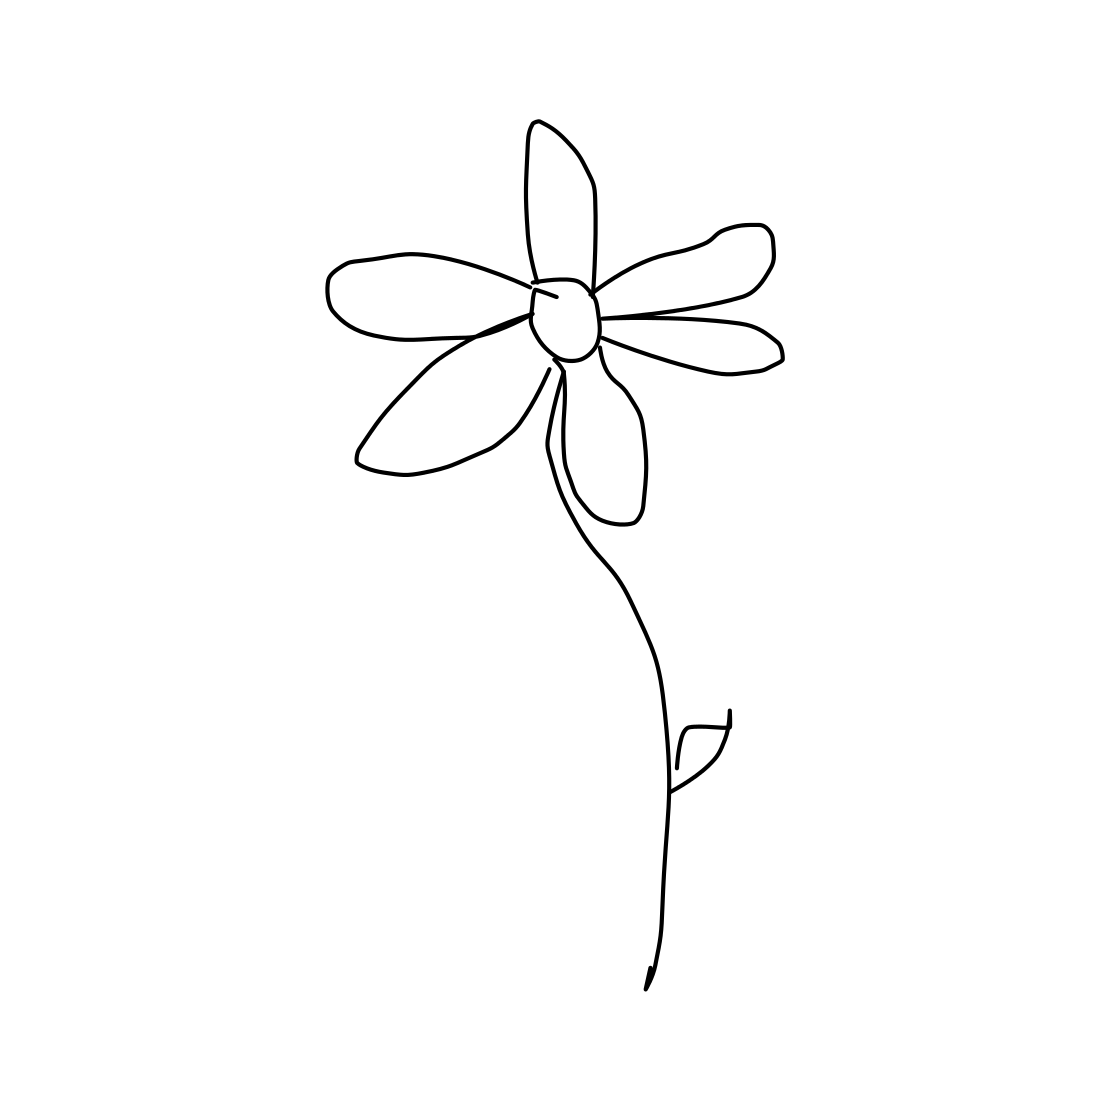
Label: flower with stem